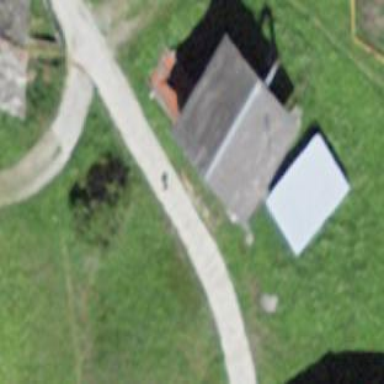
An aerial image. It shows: Rural barn.